Field crop: tomato
Growth stage: 1
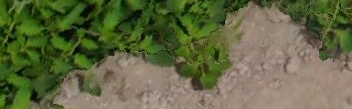
Species: tomato